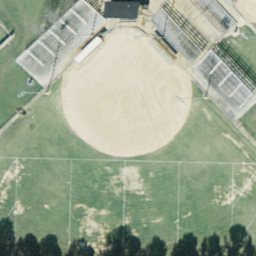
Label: baseballdiamond